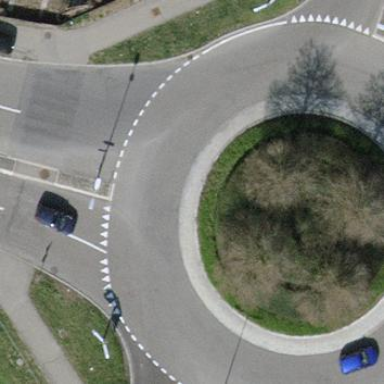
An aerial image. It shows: Secondary road with asphalt surface leading to roundabout.